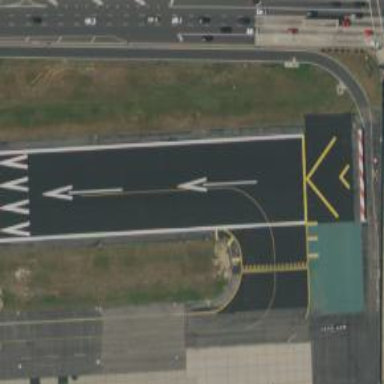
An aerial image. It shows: Runway with displaced threshold at the airport.